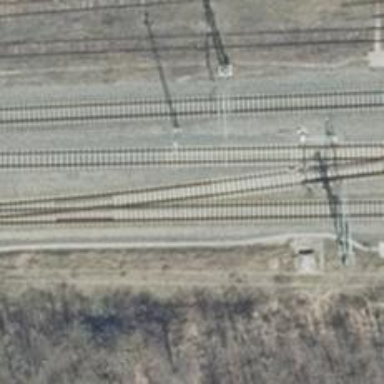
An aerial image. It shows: Railway track with contact line for electrification.